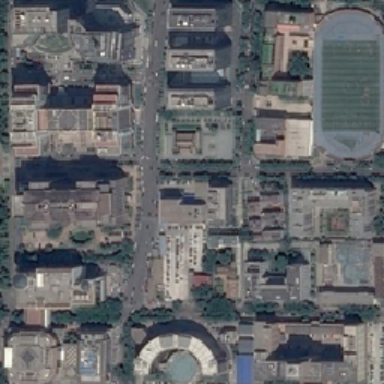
There are many buildings and green trees in the business district .